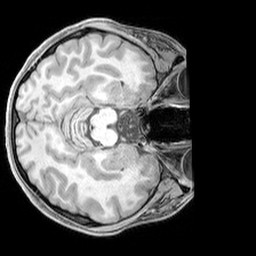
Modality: T1w
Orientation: axial
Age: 21
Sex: female
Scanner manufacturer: siemens
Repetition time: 2.3 s
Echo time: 0.00226 s